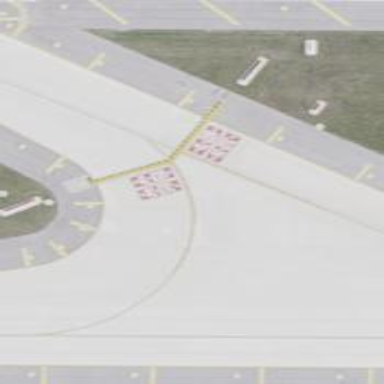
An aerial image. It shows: View of taxiway at the airport.